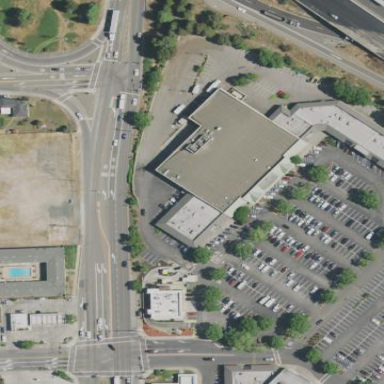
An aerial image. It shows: Building that houses supermarket.